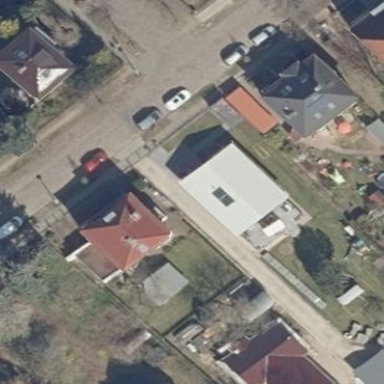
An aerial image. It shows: Detached building with gabled roof.